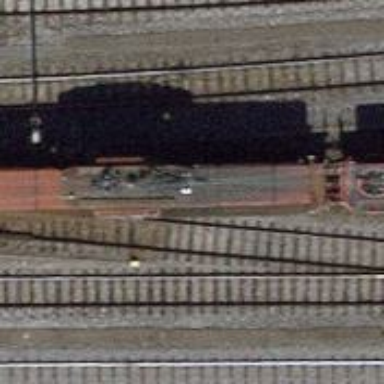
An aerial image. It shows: Railway switch.